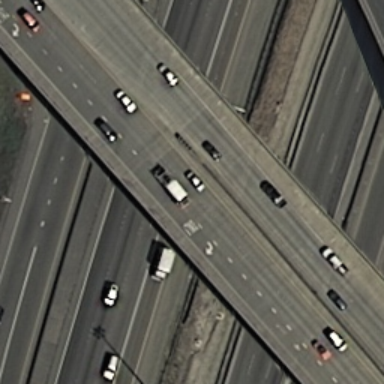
An overpass with a road go across another roads diagonally .